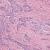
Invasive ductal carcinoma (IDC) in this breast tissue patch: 1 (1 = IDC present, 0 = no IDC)